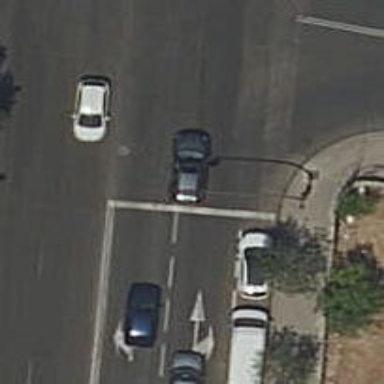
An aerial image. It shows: Road with traffic signals.